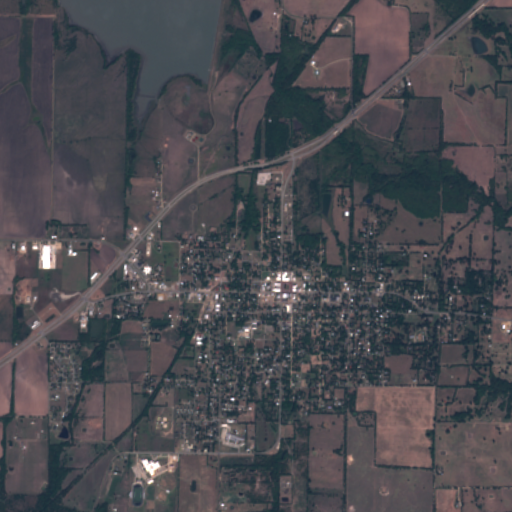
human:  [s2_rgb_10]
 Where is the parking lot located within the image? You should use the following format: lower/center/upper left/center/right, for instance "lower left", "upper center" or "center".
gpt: The parking lot is located in the center of the image.
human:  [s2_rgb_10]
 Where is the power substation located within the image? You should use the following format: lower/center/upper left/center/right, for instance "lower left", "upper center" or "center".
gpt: The power substation is located in the center of the image.
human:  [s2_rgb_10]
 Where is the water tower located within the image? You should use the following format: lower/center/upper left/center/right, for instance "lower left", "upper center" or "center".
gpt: The water tower is located in the center of the image.
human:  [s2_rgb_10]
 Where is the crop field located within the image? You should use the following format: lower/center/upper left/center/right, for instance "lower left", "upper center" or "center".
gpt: There is no crop field in the image.